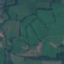
Label: Pasture